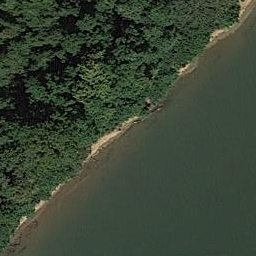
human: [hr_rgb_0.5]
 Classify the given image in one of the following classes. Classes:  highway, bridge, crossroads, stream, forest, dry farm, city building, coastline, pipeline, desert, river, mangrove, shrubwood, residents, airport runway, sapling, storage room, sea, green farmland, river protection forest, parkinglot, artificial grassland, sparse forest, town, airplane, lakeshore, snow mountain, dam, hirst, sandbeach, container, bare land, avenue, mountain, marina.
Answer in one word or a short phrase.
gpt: river protection forest